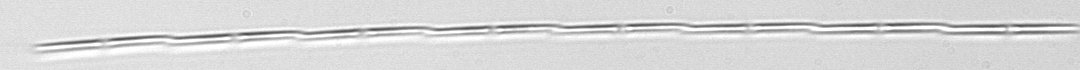
Label: Pseudo-nitzschia